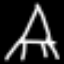
Label: The Eiffel Tower